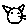
Label: cat